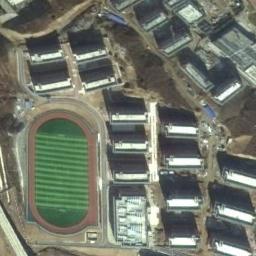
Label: ground_track_field